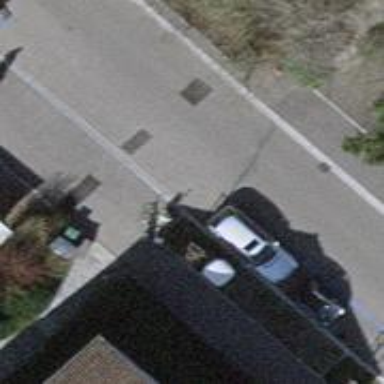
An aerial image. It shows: Footway with asphalt surface and crossing.